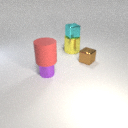
large yellow metal cylinder below small cyan metal cube